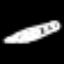
Label: pencil